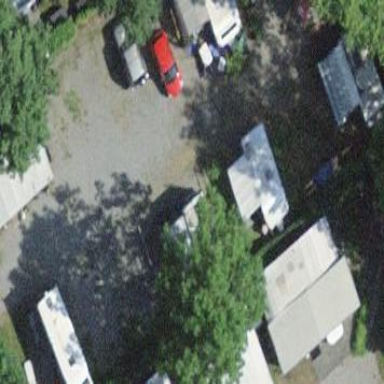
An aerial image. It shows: Camp pitch for tourism.